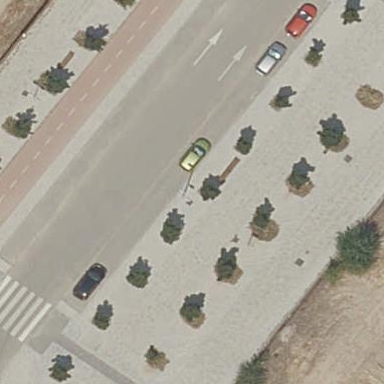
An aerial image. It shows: Street side parking area.